Question: I've opened Chrome's web developer tools (F12) and navigated to 'Resources' tab. I then selected 'Cookies' tab and clicked on cookies specific to my domain 'inreado.git.local'. However the view showed cookies for domains other than mine, like 'google.com' and others (see attached image). Why so? I'd expect only the cookies specific for my domain appear on the view.
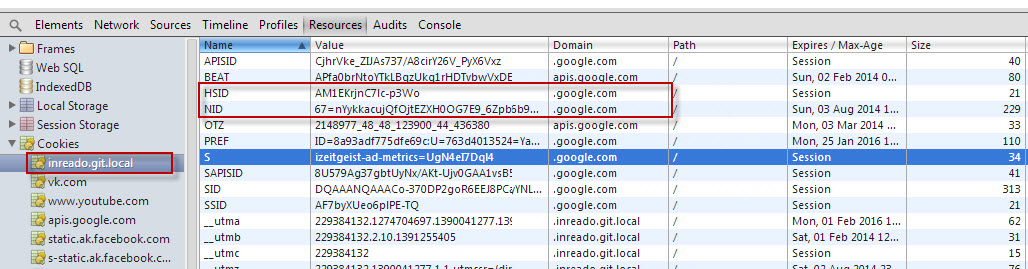
Answer: As explained in the Chrome DevTools <URL>, that's because those cookies were set in iframes:
> Cookies are listed by domain. This includes the main document as well as all nested frames. Selecting one of these "frame groups" displays all cookies, for all resources, for all frames in that group. There are two consequences of this grouping to be aware of:- -